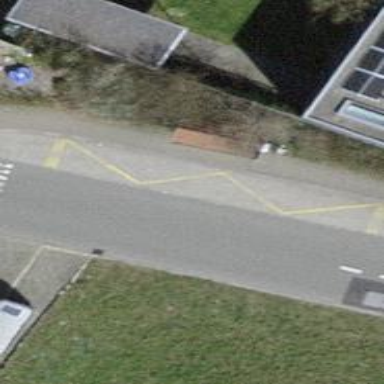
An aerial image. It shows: Bus stop with designated public transport stop position.